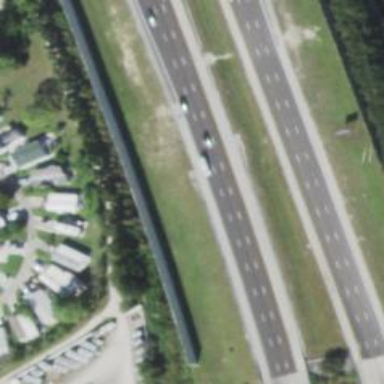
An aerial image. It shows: Asphalt motorway.